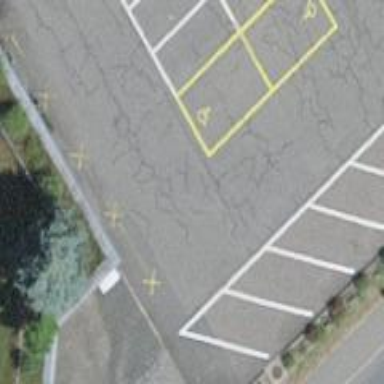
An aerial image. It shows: Asphalt parking aisle along service road.